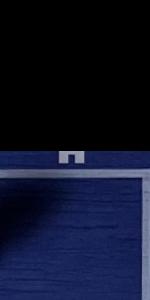
Label: Empty